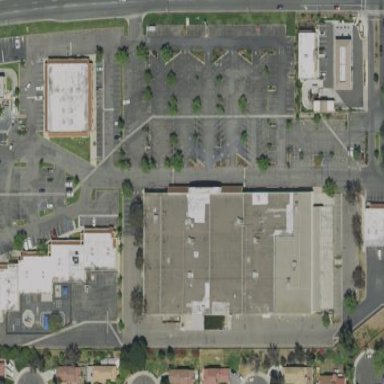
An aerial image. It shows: Retail building.